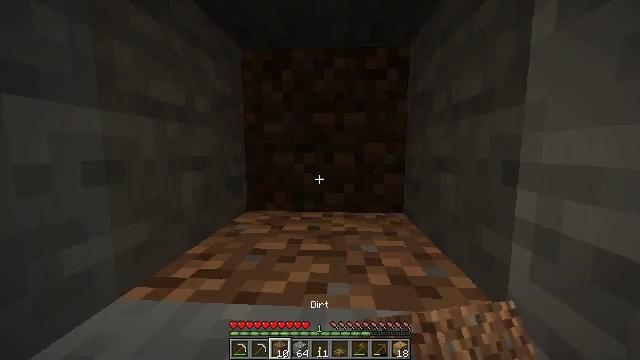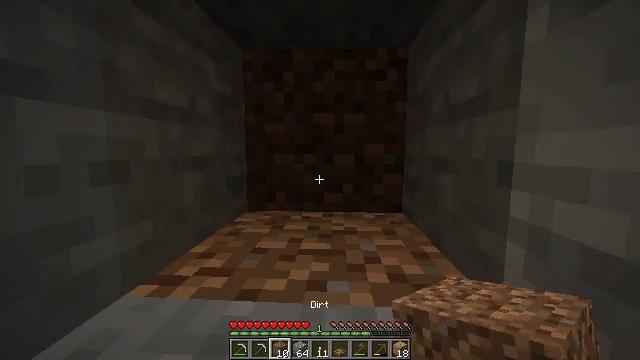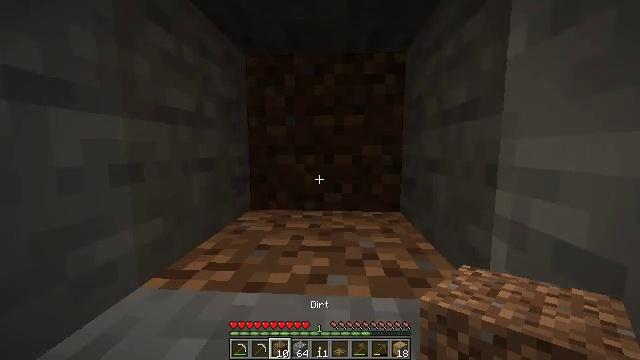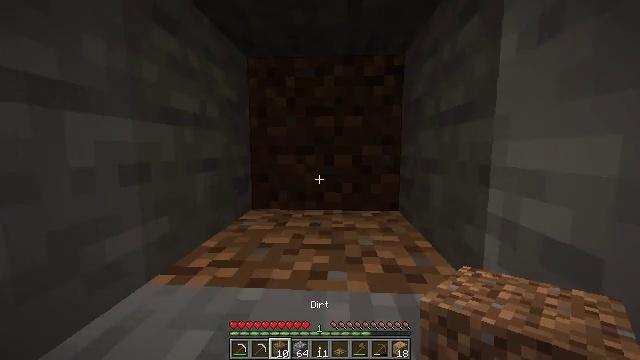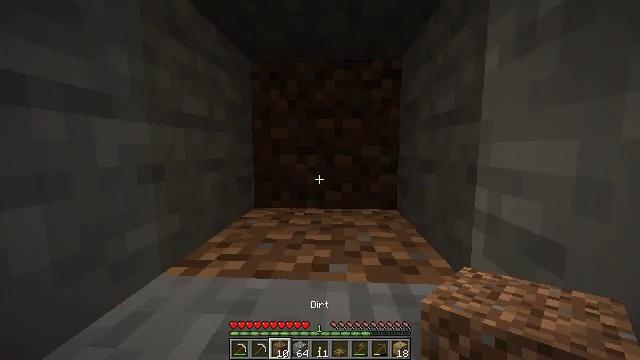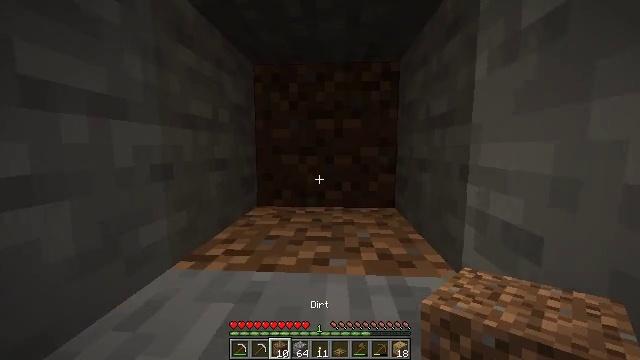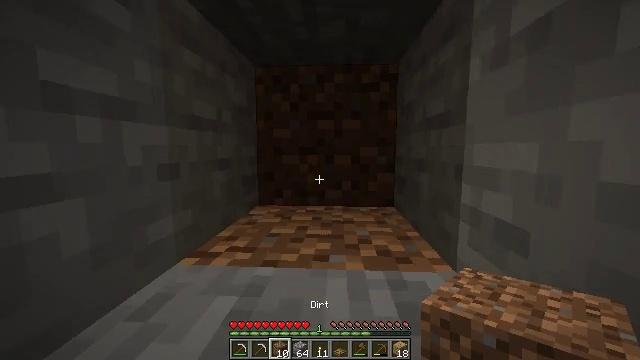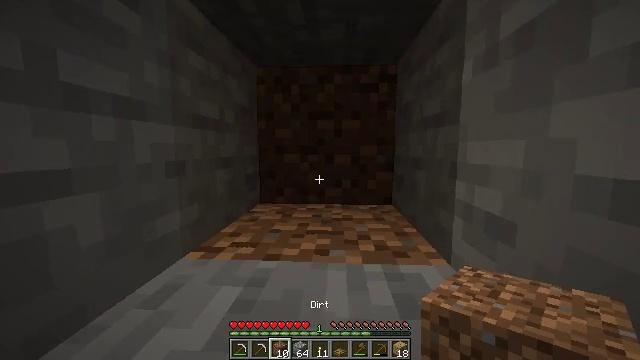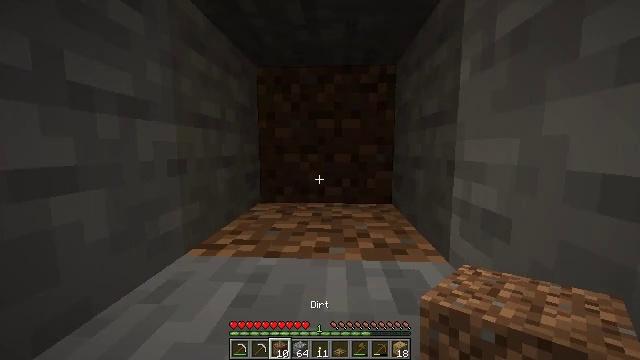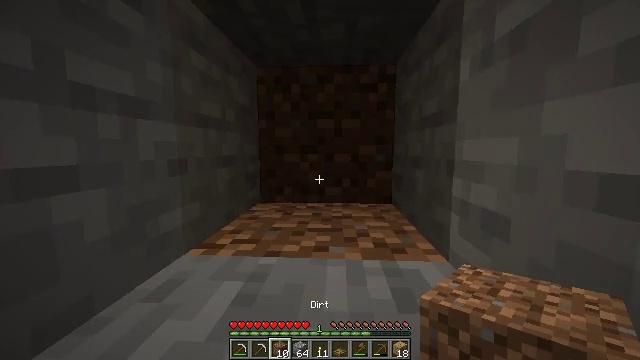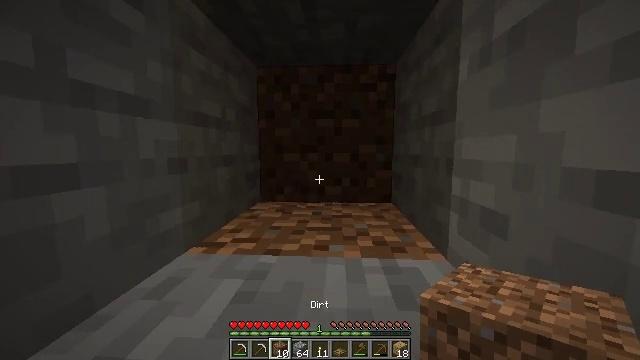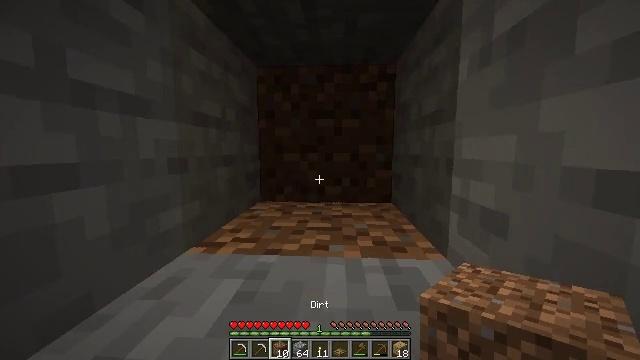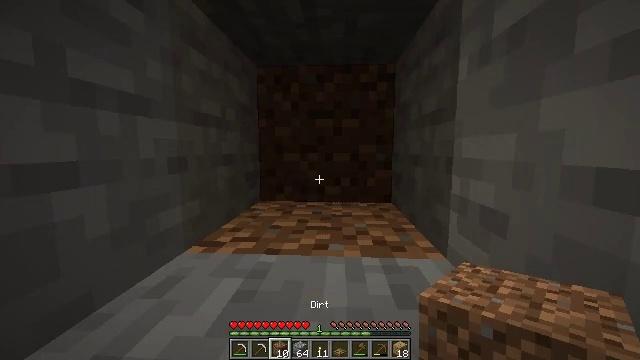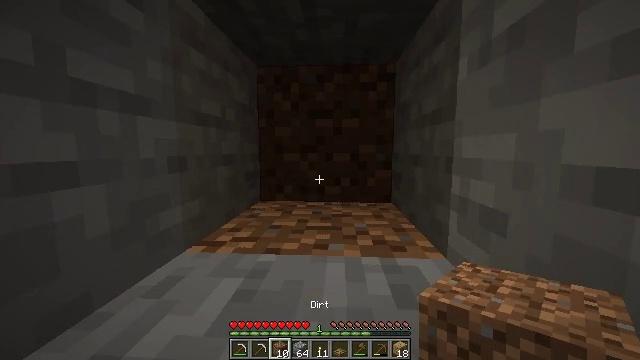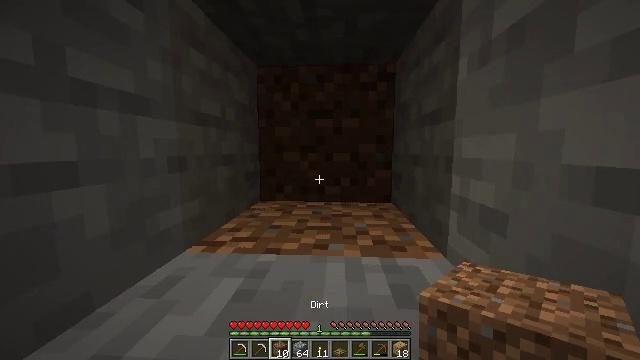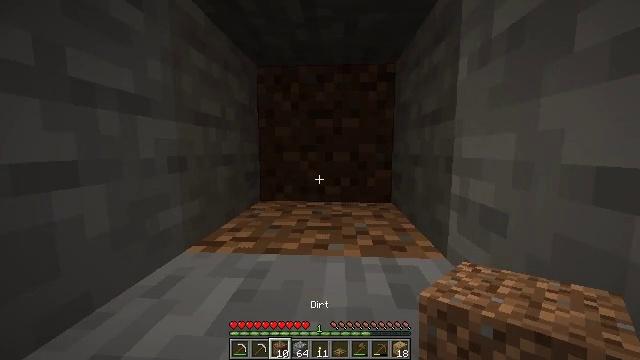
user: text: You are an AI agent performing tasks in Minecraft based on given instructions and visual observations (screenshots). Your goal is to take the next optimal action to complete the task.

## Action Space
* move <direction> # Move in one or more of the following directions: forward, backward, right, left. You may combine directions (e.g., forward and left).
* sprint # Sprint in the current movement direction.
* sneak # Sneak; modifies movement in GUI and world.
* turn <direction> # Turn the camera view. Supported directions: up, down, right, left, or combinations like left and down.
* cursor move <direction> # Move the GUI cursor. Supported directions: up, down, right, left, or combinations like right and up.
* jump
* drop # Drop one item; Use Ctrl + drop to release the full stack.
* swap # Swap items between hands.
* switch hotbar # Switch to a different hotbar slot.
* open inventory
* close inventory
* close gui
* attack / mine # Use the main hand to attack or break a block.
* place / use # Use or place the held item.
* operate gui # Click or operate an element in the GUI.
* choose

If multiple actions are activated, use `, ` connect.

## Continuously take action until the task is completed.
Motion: motion action
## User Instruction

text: Attack the ground to gather dirt.
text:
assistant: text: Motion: move back
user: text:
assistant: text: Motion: move back
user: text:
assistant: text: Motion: move back
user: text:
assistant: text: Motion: move back
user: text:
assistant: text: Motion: move back
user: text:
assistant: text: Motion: no_op
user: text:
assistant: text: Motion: no_op
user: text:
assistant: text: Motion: no_op
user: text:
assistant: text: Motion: no_op
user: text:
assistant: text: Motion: no_op
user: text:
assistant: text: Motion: no_op
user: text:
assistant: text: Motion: no_op
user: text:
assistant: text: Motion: no_op
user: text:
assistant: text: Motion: no_op
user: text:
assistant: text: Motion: no_op
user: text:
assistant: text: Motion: no_op
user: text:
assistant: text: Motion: no_op
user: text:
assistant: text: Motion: no_op
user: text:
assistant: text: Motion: no_op
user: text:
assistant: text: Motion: no_op
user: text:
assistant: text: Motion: no_op
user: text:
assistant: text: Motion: no_op
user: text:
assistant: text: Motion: no_op
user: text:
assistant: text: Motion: no_op
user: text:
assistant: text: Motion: no_op
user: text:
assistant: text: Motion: no_op
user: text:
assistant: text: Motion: no_op
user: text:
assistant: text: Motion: no_op
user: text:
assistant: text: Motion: no_op
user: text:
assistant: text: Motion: no_op